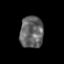
Tissue: prostate
Cell type: T cells
Senescence score: 0.2913
Nuclear area (px): 725
Mean DAPI intensity: 101.164